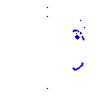
Particle: proton